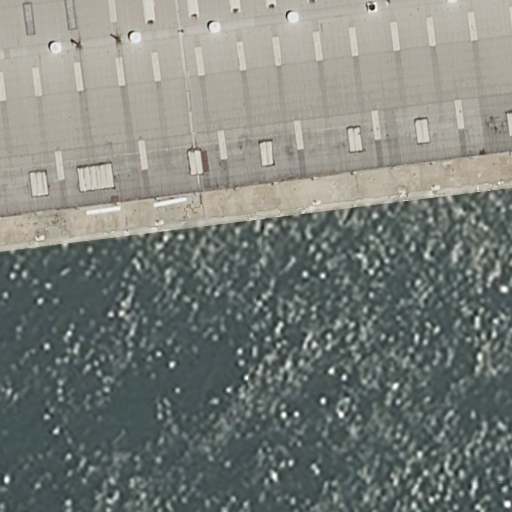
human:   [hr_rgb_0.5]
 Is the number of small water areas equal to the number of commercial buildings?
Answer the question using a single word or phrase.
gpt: yes

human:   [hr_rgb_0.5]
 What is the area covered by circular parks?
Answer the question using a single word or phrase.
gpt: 0m2

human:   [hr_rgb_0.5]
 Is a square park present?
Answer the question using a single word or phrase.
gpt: no

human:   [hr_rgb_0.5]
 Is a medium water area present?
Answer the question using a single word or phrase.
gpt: no

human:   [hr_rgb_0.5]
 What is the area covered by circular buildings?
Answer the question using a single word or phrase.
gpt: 0m2

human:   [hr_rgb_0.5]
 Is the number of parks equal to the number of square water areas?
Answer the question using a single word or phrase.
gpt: no

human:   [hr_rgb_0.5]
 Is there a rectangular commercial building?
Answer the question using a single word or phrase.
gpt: no

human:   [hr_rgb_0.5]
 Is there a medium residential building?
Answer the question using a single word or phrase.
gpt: no

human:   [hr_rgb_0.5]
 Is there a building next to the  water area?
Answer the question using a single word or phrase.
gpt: no

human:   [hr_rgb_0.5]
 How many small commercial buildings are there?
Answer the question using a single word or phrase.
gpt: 0

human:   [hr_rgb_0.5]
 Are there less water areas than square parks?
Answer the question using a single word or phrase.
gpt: no

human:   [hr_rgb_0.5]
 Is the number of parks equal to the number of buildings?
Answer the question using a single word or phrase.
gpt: no

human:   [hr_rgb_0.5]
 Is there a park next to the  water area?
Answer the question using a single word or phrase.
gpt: yes

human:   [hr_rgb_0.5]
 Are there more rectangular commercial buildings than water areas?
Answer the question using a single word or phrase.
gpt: no

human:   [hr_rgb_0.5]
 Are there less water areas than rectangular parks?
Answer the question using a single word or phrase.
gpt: no

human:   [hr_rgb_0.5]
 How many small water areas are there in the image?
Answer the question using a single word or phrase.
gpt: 0

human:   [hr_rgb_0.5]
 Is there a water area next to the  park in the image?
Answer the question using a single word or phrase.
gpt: yes

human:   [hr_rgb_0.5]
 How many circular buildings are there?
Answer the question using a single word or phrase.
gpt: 0

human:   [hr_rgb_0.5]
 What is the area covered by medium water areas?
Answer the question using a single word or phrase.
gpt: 0m2

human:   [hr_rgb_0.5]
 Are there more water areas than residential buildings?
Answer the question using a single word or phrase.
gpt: yes

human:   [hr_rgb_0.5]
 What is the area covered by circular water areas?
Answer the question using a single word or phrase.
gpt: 0m2

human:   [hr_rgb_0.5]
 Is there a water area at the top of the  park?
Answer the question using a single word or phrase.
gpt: no

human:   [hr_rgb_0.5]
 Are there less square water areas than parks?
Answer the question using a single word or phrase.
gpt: yes

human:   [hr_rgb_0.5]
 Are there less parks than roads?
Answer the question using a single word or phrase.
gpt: no

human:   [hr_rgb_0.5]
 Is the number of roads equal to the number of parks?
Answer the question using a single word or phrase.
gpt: no

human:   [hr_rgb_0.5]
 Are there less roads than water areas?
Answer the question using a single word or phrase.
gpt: yes

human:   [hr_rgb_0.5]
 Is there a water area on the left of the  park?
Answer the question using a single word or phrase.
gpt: no

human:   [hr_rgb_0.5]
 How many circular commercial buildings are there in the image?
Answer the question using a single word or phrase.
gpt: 0

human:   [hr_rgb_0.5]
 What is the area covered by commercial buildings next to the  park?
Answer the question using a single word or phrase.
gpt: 0m2

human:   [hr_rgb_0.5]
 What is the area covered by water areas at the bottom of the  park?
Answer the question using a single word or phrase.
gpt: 6294m2

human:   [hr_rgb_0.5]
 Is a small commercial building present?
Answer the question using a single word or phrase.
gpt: no

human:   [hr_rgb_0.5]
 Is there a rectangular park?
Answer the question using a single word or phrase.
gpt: yes

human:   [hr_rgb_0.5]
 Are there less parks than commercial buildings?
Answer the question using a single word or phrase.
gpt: no

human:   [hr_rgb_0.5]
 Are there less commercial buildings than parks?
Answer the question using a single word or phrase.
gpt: yes

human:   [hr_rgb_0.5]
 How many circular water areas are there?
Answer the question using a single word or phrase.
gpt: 0

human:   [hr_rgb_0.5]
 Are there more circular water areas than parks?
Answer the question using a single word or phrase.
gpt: no